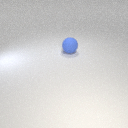
large blue rubber sphere